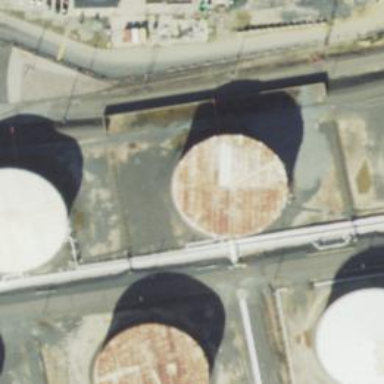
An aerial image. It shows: Storage tank created as man-made structure.